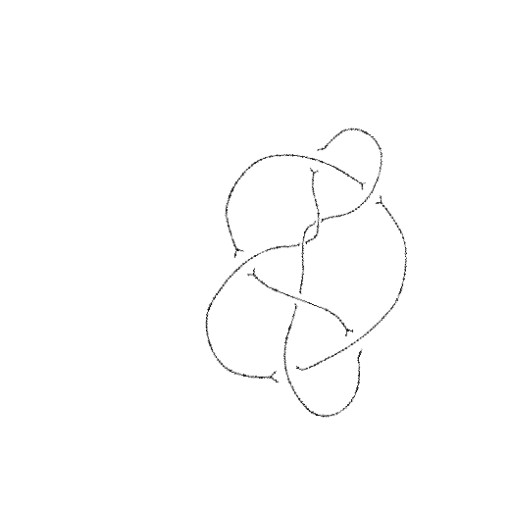
Crossing number: 8